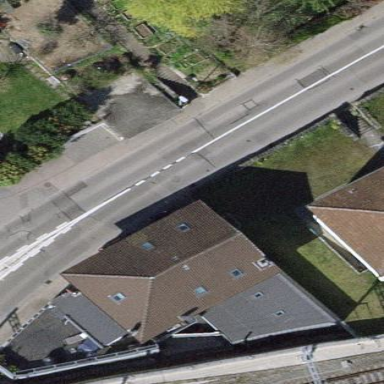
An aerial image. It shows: Simple house.